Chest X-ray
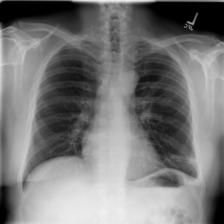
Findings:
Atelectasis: positive
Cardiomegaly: negative
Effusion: negative
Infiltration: negative
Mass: negative
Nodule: negative
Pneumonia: negative
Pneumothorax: positive
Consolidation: negative
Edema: negative
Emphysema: negative
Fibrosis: negative
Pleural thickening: negative
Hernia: negative